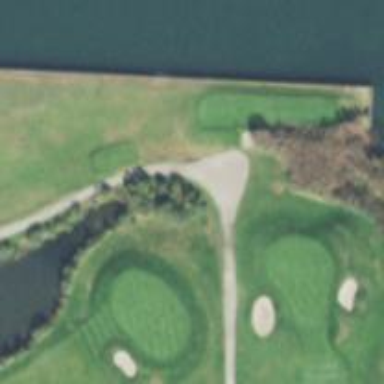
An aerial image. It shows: Path for both road and golf.